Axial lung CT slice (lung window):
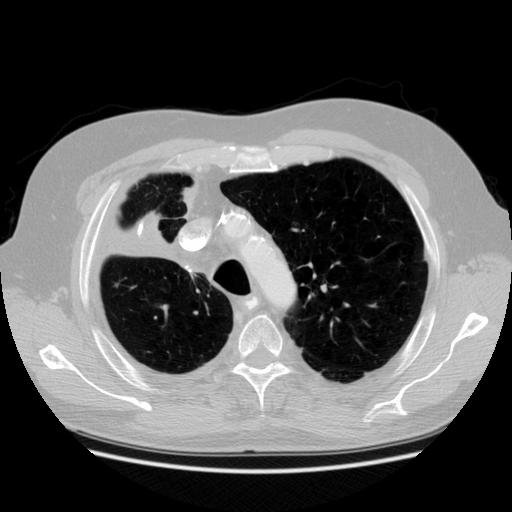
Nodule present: no